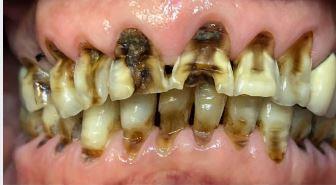
Condition: Gingivitis